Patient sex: M
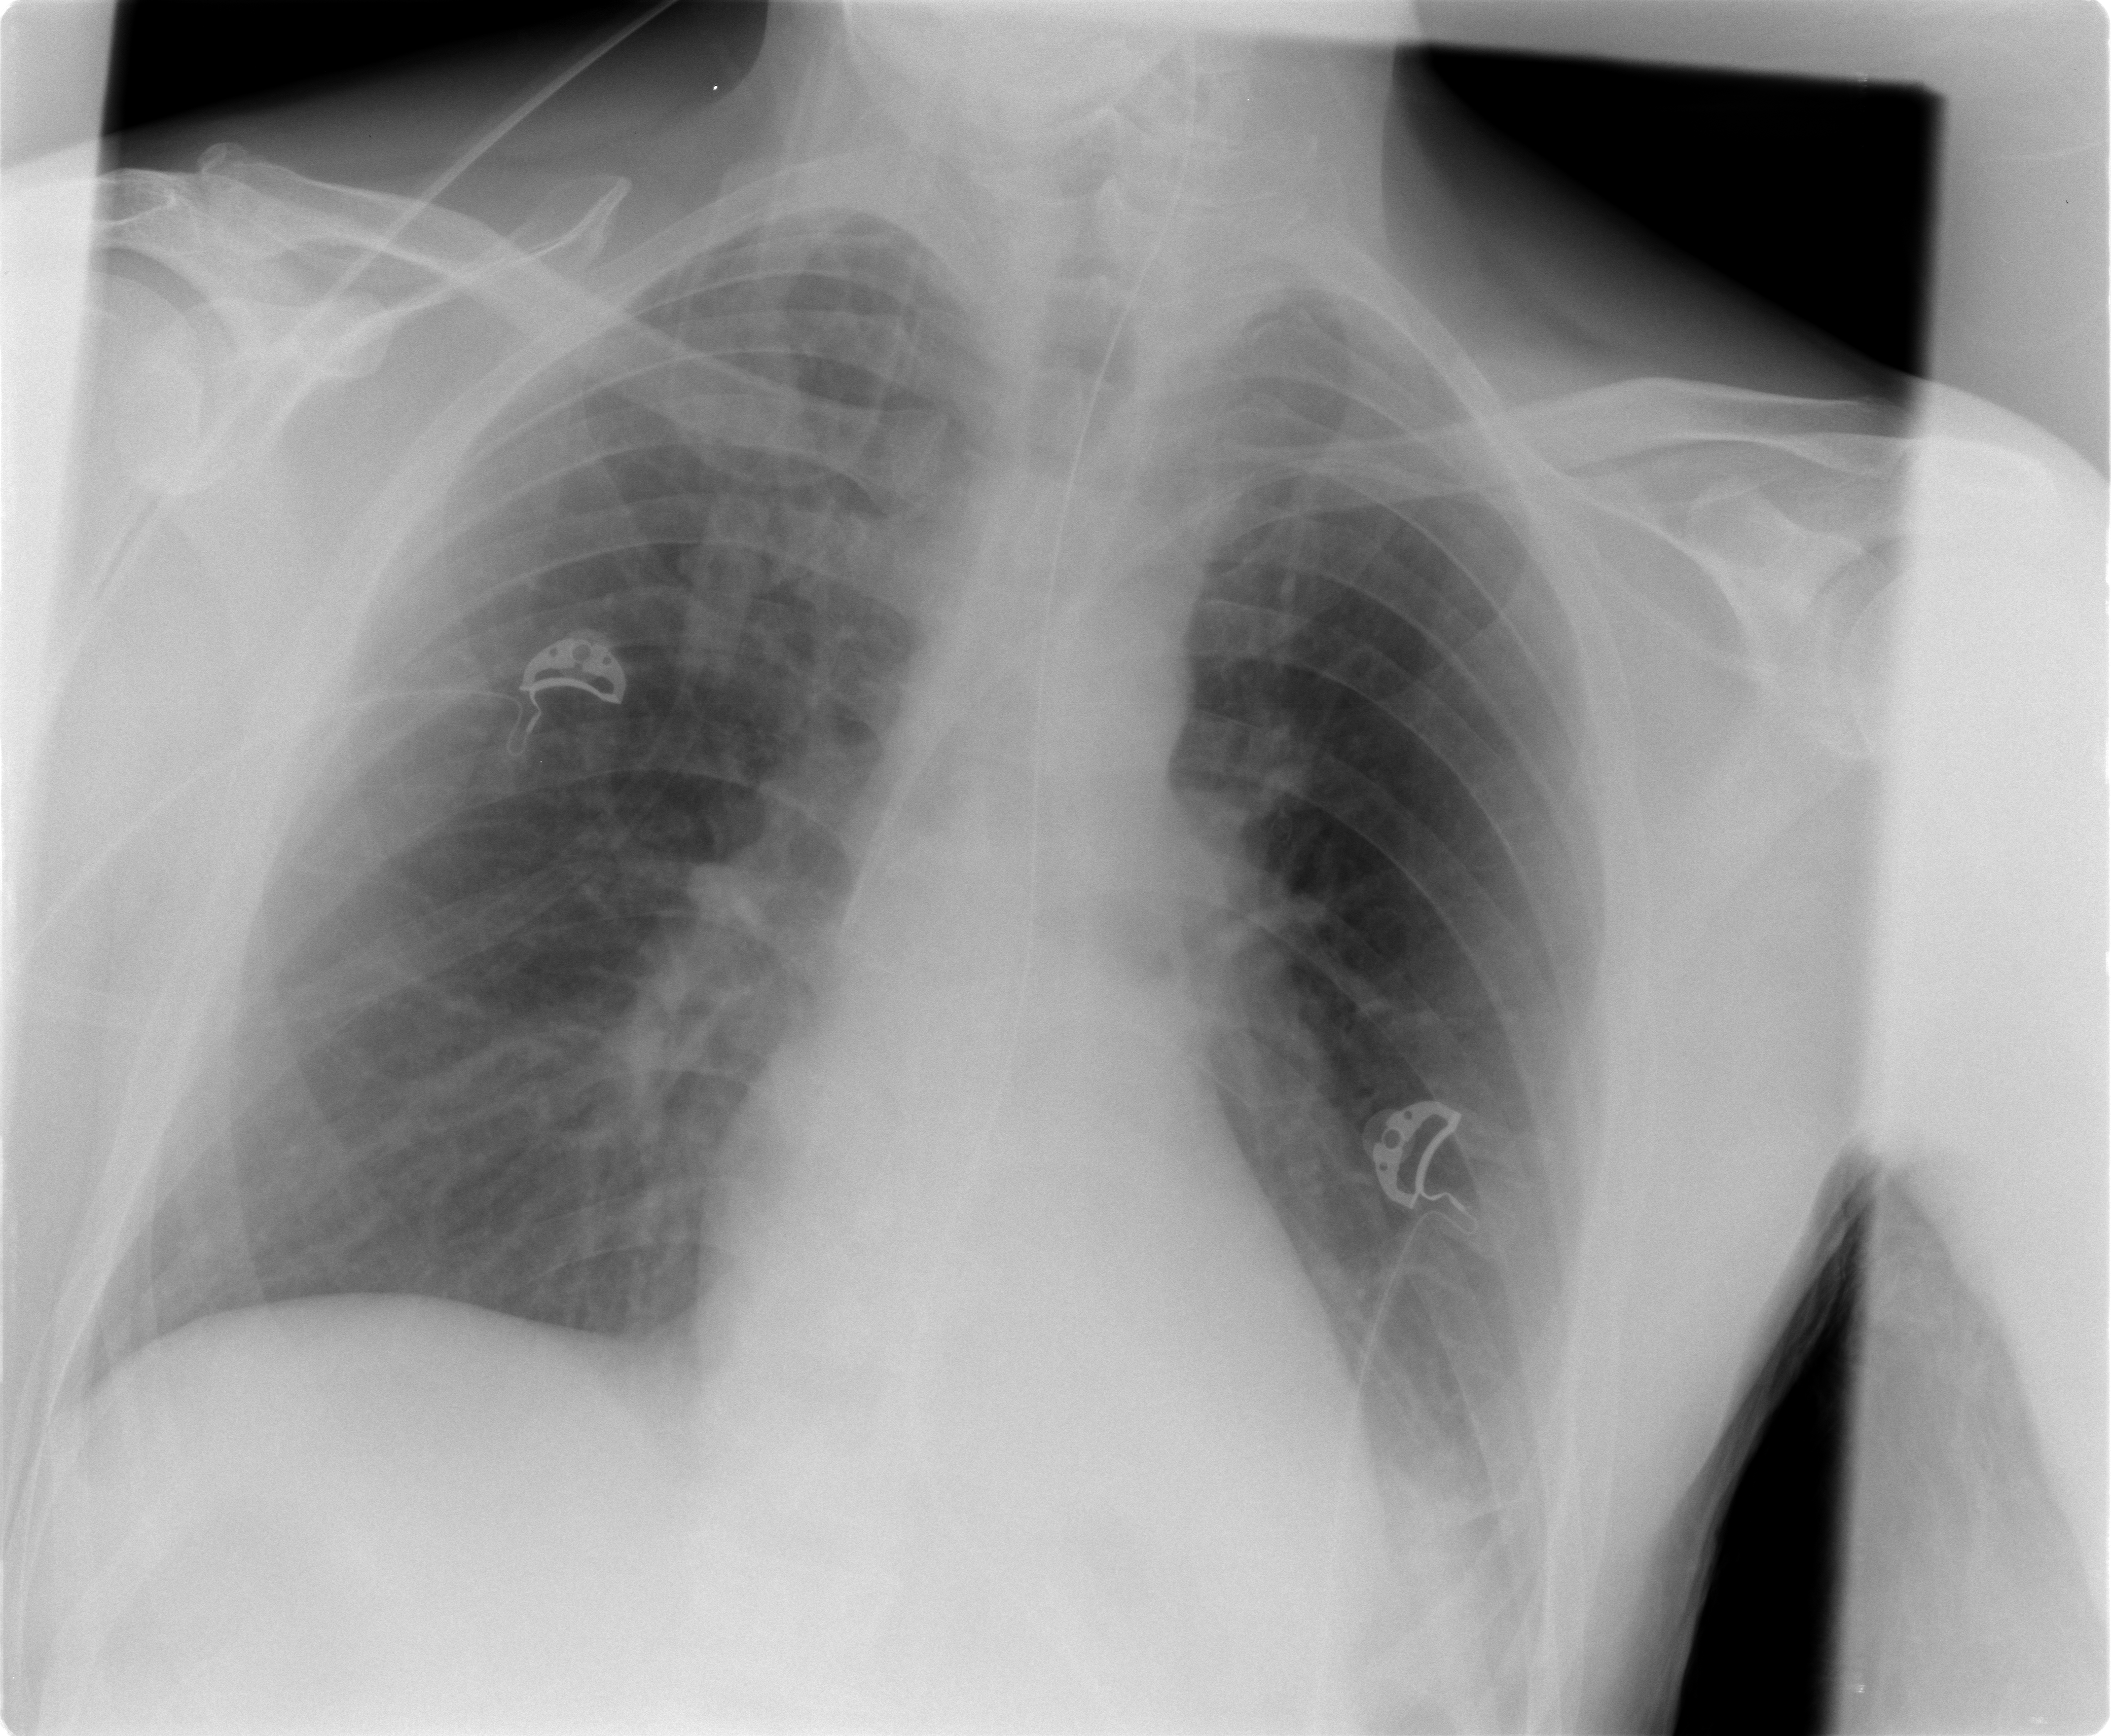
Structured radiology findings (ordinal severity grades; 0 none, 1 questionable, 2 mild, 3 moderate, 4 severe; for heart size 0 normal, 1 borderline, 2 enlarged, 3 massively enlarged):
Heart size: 0
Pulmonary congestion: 0
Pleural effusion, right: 0
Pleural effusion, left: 2
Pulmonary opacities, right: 0
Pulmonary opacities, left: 0
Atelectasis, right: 0
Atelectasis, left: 0